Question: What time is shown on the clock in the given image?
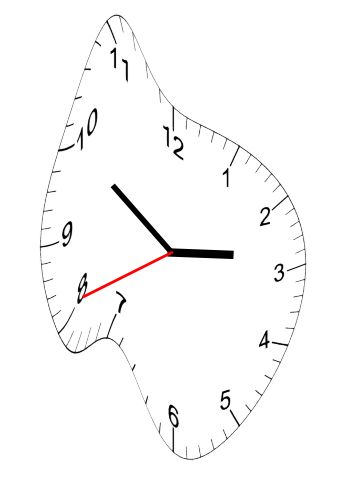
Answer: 02:50:41